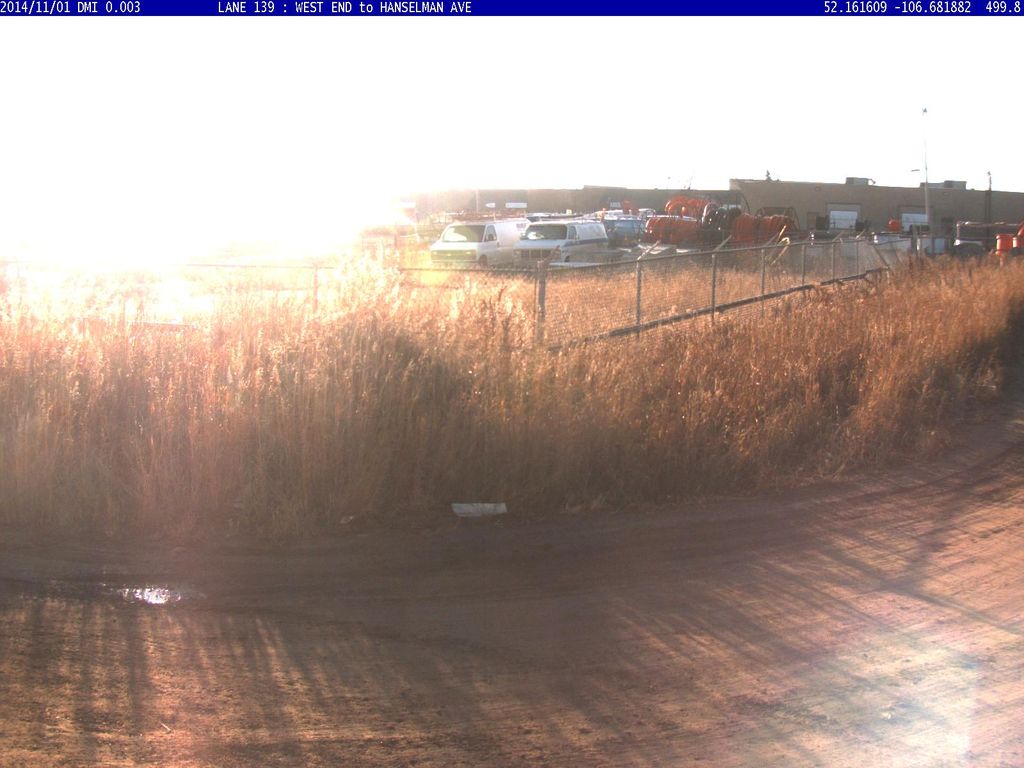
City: saskatoon